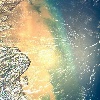
Label: water